Question: I want to mirror some features from the latest Orbit update site. I use the configuraiton below. (This configuration is taken it from the effective pom, to make sure that this is really the configuration I used.)
'''
<plugin>
<groupId>org.eclipse.tycho.extras</groupId>
<artifactId>tycho-p2-extras-plugin</artifactId>
<version>0.18.0</version>
<executions>
<execution>
<id>mirror-orbit-R20130827064939</id>
<phase>prepare-package</phase>
<goals>
<goal>mirror</goal>
</goals>
<configuration>
<source>
<repository>
<url>http://download.eclipse.org/tools/orbit/downloads/drops/R20130827064939/repository</url>
<layout>p2</layout>
</repository>
</source>
<ius>
<iu><id>com.google.guava</id></iu>
<iu><id>com.google.guava.source</id></iu>
<iu><id>org.mockito</id></iu>
<iu><id>org.mockito.source</id></iu>
<iu><id>org.junit</id></iu>
<iu><id>org.junit.source</id></iu>
<iu><id>org.objenesis</id></iu>
<iu><id>org.objenesis.source</id></iu>
<iu><id>org.hamcrest</id></iu>
<iu><id>org.hamcrest.core</id></iu>
<iu><id>org.hamcrest.core.source</id></iu>
<iu><id>org.hamcrest.text</id></iu>
<iu><id>org.hamcrest.text.source</id></iu>
<iu><id>org.hamcrest.library</id></iu>
<iu><id>org.hamcrest.library.source</id></iu>
<iu><id>org.hamcrest.integration</id></iu>
<iu><id>org.hamcrest.integration.source</id></iu>
<iu><id>org.hamcrest.generator</id></iu>
<iu><id>org.hamcrest.generator.source</id></iu>
<iu><id>org.slf4j.log4j</id></iu>
<iu><id>org.slf4j.log4j.source</id></iu>
<iu><id>org.slf4j.api</id></iu>
<iu><id>org.slf4j.api.source</id></iu>
<iu><id>javax.servlet</id></iu>
<iu><id>javax.servlet.source</id>
</ius>
<destination>/somefolder/mirror/orbit/R20130827064939</destination>
</configuration>
</execution>
</executions>
</plugin>
'''
I build the maven pom, and the mirrored repository seems to be ok:
'''
R20130827064939
-plugins
--com.google.guava_12.0.0.v201212092141.jar
--com.google.guava_12.0.0.v201212092141.jar.pack.gz
--com.google.guava.source_12.0.0.v201212092141.jar
--com.google.guava.source_12.0.0.v201212092141.jar.pack.gz
--com.thoughtworks.qdox_1.6.3.v20081201-1400.jar
--com.thoughtworks.qdox_1.6.3.v20081201-1400.jar.pack.gz
--javax.annotation_1.0.0.v201209060030.jar
--javax.annotation_1.0.0.v201209060030.jar.pack.gz
--javax.annotation_1.1.0.v201209060031.jar
--javax.annotation_1.1.0.v201209060031.jar.pack.gz
--javax.servlet_3.0.0.v201112011016.jar
--javax.servlet_3.0.0.v201112011016.jar.pack.gz
--javax.servlet.source_3.0.0.v201112011016.jar
--javax.servlet.source_3.0.0.v201112011016.jar.pack.gz
--javax.xml_1.3.4.v201005080400.jar
--javax.xml_1.3.4.v201005080400.jar.pack.gz
--org.apache.ant_1.8.2.v201303080311.jar
--org.apache.ant_1.8.2.v201303080311.jar.pack.gz
--org.apache.ant_1.8.3.v201303080312.jar
--org.apache.ant_1.8.3.v201303080312.jar.pack.gz
--org.apache.ant_1.8.4.v201303080030.jar
--org.apache.ant_1.8.4.v201303080030.jar.pack.gz
--org.apache.batik.css_1.7.0.v201011041433.jar
--org.apache.batik.css_1.7.0.v201011041433.jar.pack.gz
--org.apache.batik.dom_1.7.0.v201011041433.jar
--org.apache.batik.dom_1.7.0.v201011041433.jar.pack.gz
--org.apache.batik.util_1.7.0.v201011041433.jar
--org.apache.batik.util_1.7.0.v201011041433.jar.pack.gz
--org.apache.batik.util.gui_1.7.0.v200903091627.jar
--org.apache.batik.util.gui_1.7.0.v200903091627.jar.pack.gz
--org.apache.batik.xml_1.7.0.v201011041433.jar
--org.apache.batik.xml_1.7.0.v201011041433.jar.pack.gz
--org.apache.xerces_2.8.0.v200803070308.jar
--org.apache.xerces_2.8.0.v200803070308.jar.pack.gz
--org.apache.xml.resolver_1.1.0.v200806030311.jar
--org.apache.xml.resolver_1.1.0.v200806030311.jar.pack.gz
--org.apache.xml.resolver_1.2.0.v201005080400.jar
--org.apache.xml.resolver_1.2.0.v201005080400.jar.pack.gz
--org.easymock_2.4.0.v20090202-0900.jar
--org.easymock_2.4.0.v20090202-0900.jar.pack.gz
--org.hamcrest_1.1.0.v20090501071000.jar
--org.hamcrest_1.1.0.v20090501071000.jar.pack.gz
--org.hamcrest.core_1.1.0.v20090501071000.jar
--org.hamcrest.core_1.1.0.v20090501071000.jar.pack.gz
--org.hamcrest.core_1.3.0.v201303031735.jar
--org.hamcrest.core_1.3.0.v201303031735.jar.pack.gz
--org.hamcrest.core.source_1.3.0.v201303031735.jar
--org.hamcrest.core.source_1.3.0.v201303031735.jar.pack.gz
--org.hamcrest.generator_1.1.0.v20090501071000.jar
--org.hamcrest.generator_1.1.0.v20090501071000.jar.pack.gz
--org.hamcrest.generator.source_1.1.0.v20090501071000.jar
--org.hamcrest.generator.source_1.1.0.v20090501071000.jar.pack.gz
--org.hamcrest.integration_1.1.0.v201303031500.jar
--org.hamcrest.integration_1.1.0.v201303031500.jar.pack.gz
--org.hamcrest.integration.source_1.1.0.v201303031500.jar
--org.hamcrest.integration.source_1.1.0.v201303031500.jar.pack.gz
--org.hamcrest.library_1.1.0.v20090501071000.jar
--org.hamcrest.library_1.1.0.v20090501071000.jar.pack.gz
--org.hamcrest.library.source_1.1.0.v20090501071000.jar
--org.hamcrest.library.source_1.1.0.v20090501071000.jar.pack.gz
--org.hamcrest.text_1.1.0.v20090501071000.jar
--org.hamcrest.text_1.1.0.v20090501071000.jar.pack.gz
--org.hamcrest.text.source_1.1.0.v20090501071000.jar
--org.hamcrest.text.source_1.1.0.v20090501071000.jar.pack.gz
--org.junit_3.8.2.v3_8_2_v20130308-0410.jar
--org.junit_3.8.2.v3_8_2_v20130308-0410.jar.pack.gz
--org.junit_4.10.0.v4_10_0_v20130308-0414.jar
--org.junit_4.10.0.v4_10_0_v20130308-0414.jar.pack.gz
--org.junit_4.11.0.v201303080030.jar
--org.junit_4.11.0.v201303080030.jar.pack.gz
--org.junit_4.7.0.v4_7_0_v20130308-0411.jar
--org.junit_4.7.0.v4_7_0_v20130308-0411.jar.pack.gz
--org.junit_4.8.1.v4_8_1_v20130308-0412.jar
--org.junit_4.8.1.v4_8_1_v20130308-0412.jar.pack.gz
--org.junit_4.8.2.v4_8_2_v20130308-0413.jar
--org.junit_4.8.2.v4_8_2_v20130308-0413.jar.pack.gz
--org.junit.source_4.11.0.v201303080030.jar
--org.junit.source_4.11.0.v201303080030.jar.pack.gz
--org.mockito_1.8.4.v201303031500.jar
--org.mockito_1.8.4.v201303031500.jar.pack.gz
--org.mockito.source_1.8.4.v201303031500.jar
--org.mockito.source_1.8.4.v201303031500.jar.pack.gz
--org.objenesis_1.0.0.v201105211943.jar
--org.objenesis_1.0.0.v201105211943.jar.pack.gz
--org.objenesis.source_1.0.0.v201105211943.jar
--org.objenesis.source_1.0.0.v201105211943.jar.pack.gz
--org.slf4j.api_1.7.2.v20121108-1250.jar
--org.slf4j.api_1.7.2.v20121108-1250.jar.pack.gz
--org.slf4j.api.source_1.7.2.v20121108-1250.jar
--org.slf4j.api.source_1.7.2.v20121108-1250.jar.pack.gz
--org.slf4j.log4j_1.7.2.v20130115-1340.jar
--org.slf4j.log4j_1.7.2.v20130115-1340.jar.pack.gz
--org.slf4j.log4j.source_1.7.2.v20130115-1340.jar
--org.slf4j.log4j.source_1.7.2.v20130115-1340.jar.pack.gz
--org.w3c.css.sac_1.3.0.v200805290154.jar
--org.w3c.css.sac_1.3.0.v200805290154.jar.pack.gz
--org.w3c.css.sac_1.3.1.v200903091627.jar
--org.w3c.css.sac_1.3.1.v200903091627.jar.pack.gz
--org.w3c.dom.events_3.0.0.draft20060413_v201105210656.jar
--org.w3c.dom.events_3.0.0.draft20060413_v201105210656.jar.pack.gz
--org.w3c.dom.smil_1.0.0.v200806040011.jar
--org.w3c.dom.smil_1.0.0.v200806040011.jar.pack.gz
--org.w3c.dom.smil_1.0.1.v200903091627.jar
--org.w3c.dom.smil_1.0.1.v200903091627.jar.pack.gz
--org.w3c.dom.svg_1.1.0.v201011041433.jar.pack.gz
--org.w3c.dom.svg_1.1.0.v201011041433.jar
-artifacts.jar
-contents.jar
'''
However when I load it into a target file specification in Eclipse, it says that there is nothing to choose from:

If I remove the '<ius>' tag (and hence disable the filtering), Eclipse still shows it as empty. So full mirroring also does not work.
What do I do wrong?
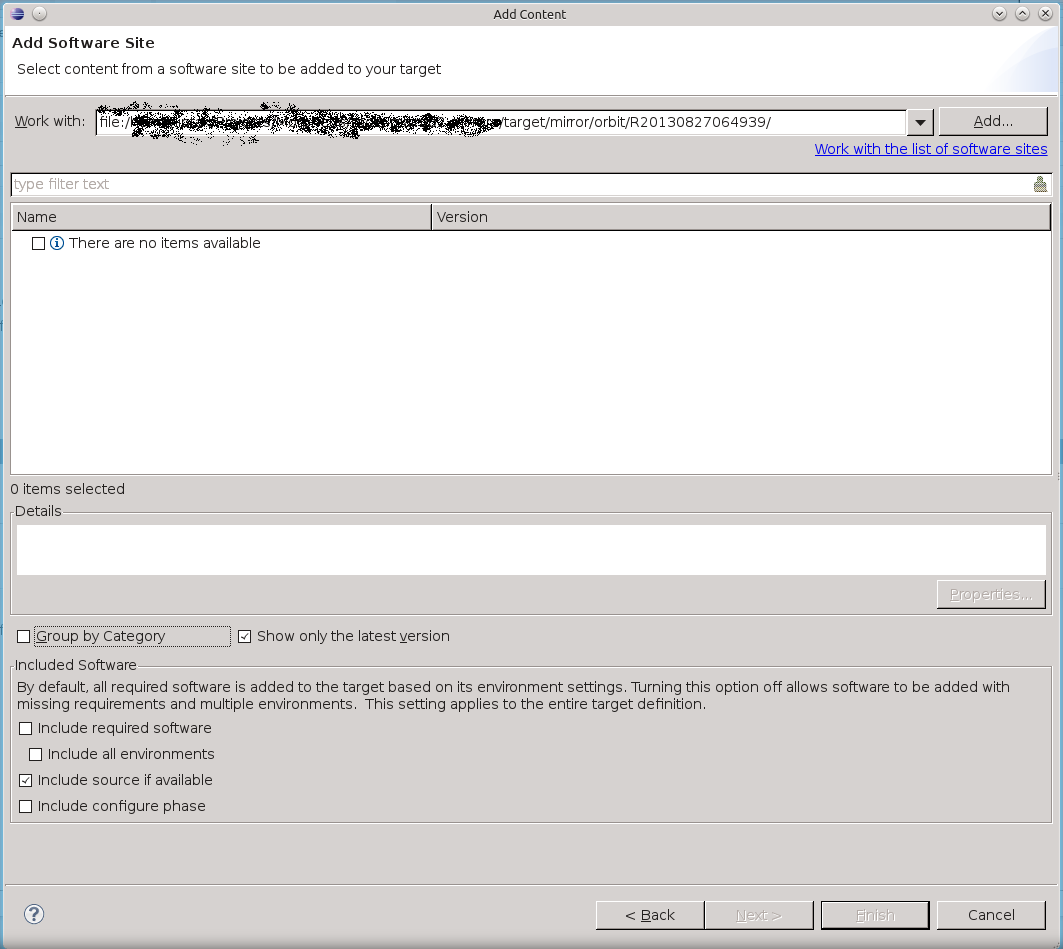
Answer: Your repository contains only plug-ins that's why you have nothing in Install dialog. The resulting repository itself is correct and can be used in builds to resolve dependencies.
To have all plugins visible in Install dialog you cold consider mirroring org.eclipse.orbit.category.all category IU.
Another option to consider is building p2 repository using packaging (this is just a guess and I haven't tested it):
'''
<packaging>eclipse-repository</packaging>
'''
and category.xml file:
'''
<?xml version="1.0" encoding="UTF-8"?>
<site>
<bundle id="com.google.guava" version="0.0.0">
<category name="all"/>
</bundle>
<bundle id="com.google.guava.source" version="0.0.0">
<category name="all"/>
</bundle>
<category-def name="all" label="My Orbit bundles"/>
</site>
'''